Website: lowes
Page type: billing-address
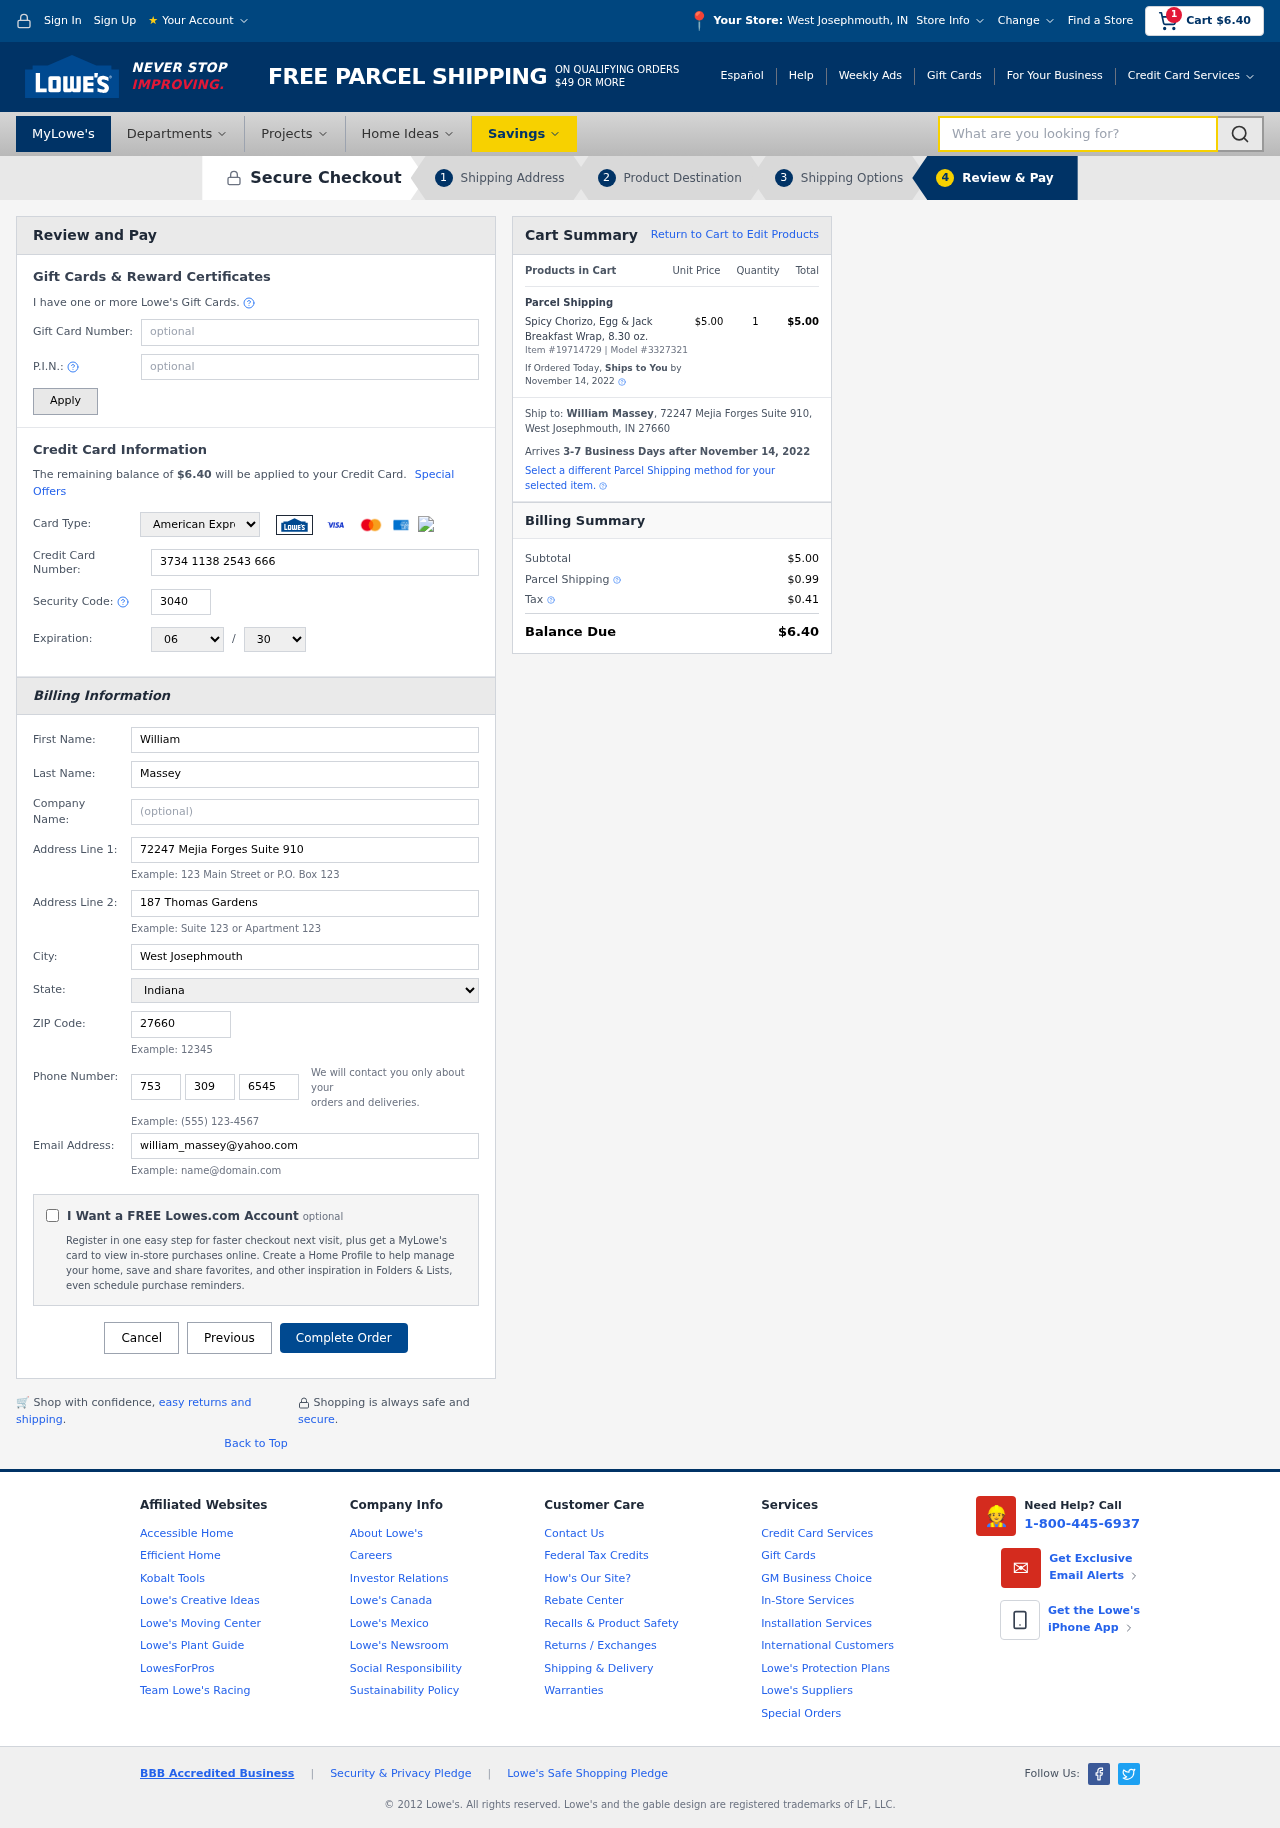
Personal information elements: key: PII_CARD_CVV
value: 3040
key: PII_CARD_EXPIRY_MONTH
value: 06
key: PII_CARD_EXPIRY_YEAR
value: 30
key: PII_CARD_NUMBER
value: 3734 1138 2543 666
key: PII_CARD_TYPE
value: American Express
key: PII_CITY
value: West Josephmouth
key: PII_CITY_STATE
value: West Josephmouth, IN
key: PII_EMAIL
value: william_massey@yahoo.com
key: PII_FIRSTNAME
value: William
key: PII_FULLNAME
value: William Massey
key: PII_LASTNAME
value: Massey
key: PII_PHONE_AREA
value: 753
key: PII_PHONE_PREFIX
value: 309
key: PII_PHONE_SUFFIX
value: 6545
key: PII_POSTCODE
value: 27660
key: PII_STATE
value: Indiana
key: PII_STREET
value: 72247 Mejia Forges Suite 910
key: PII_STREET2
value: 187 Thomas Gardens
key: PII_CITY_STATE_ZIP
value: West Josephmouth, IN 27660
Product elements: key: PRODUCT1_NAME
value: Spicy Chorizo, Egg & Jack Breakfast Wrap, 8.30 oz.
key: PRODUCT1_PRICE
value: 5
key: PRODUCT1_QUANTITY
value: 1
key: PRODUCT_ITEM_NUMBER
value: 19714729
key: PRODUCT_MODEL_NUMBER
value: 3327321
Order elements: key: ORDER_SUBTOTAL
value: $6.40
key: ORDER_TOTAL
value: $6.40
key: ORDER_SHIPPING_DATE
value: November 14, 2022
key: ORDER_SUBTOTAL
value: $5.00
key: ORDER_DELIVERY_DATE
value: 3-7 Business Days after November 14, 2022
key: ORDER_SHIPPING_DATE2
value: November 14, 2022
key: ORDER_SUBTOTAL2
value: $5.00
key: ORDER_SHIPPING_COST
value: $0.99
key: ORDER_TAX
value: $0.41
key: ORDER_TOTAL2
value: $6.40
Search elements: key: HEADER_SEARCH
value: What are you looking for?